Field crop: maize
Growth stage: 2
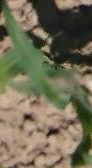
Species: maize